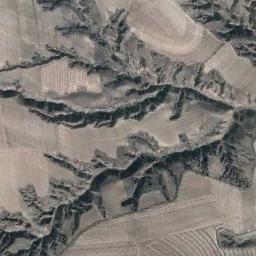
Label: mountain